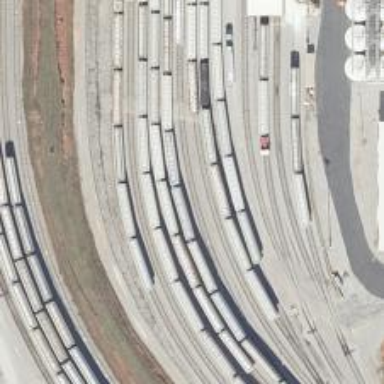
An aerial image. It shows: Rail spur service.